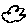
Label: cloud